Field crop: maize
Growth stage: 2
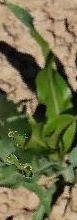
Species: maize